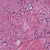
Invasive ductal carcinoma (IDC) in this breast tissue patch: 0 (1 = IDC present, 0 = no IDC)